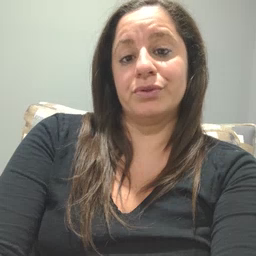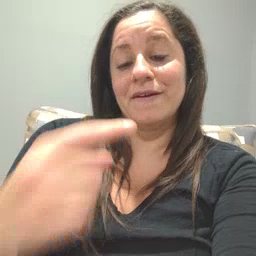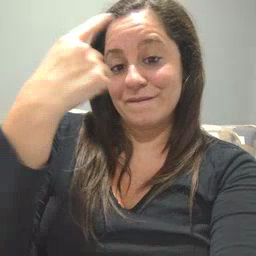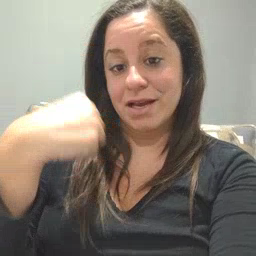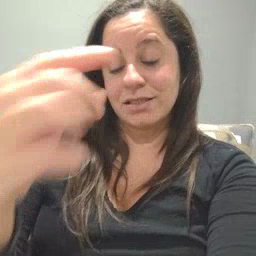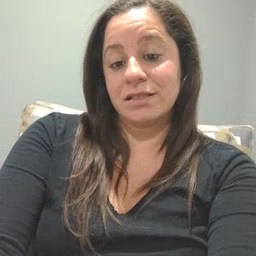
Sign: face